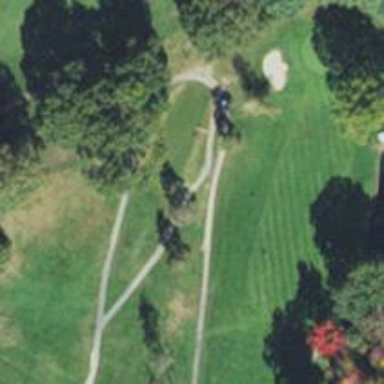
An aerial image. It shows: Footway that resembles golf path.